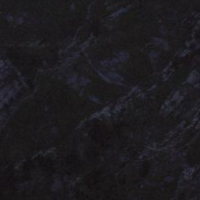
EUNIS habitat code: 48
Species observed at this site:
Polystichum lonchitis